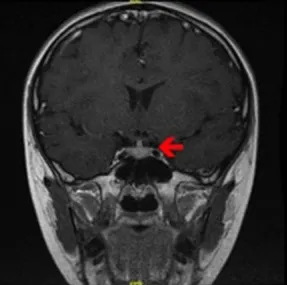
MRI characteristics of Rosai-Dorfman disease involving sellar region. Sagittal T1-weighted magnetic resonance images.
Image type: radiology (mri)